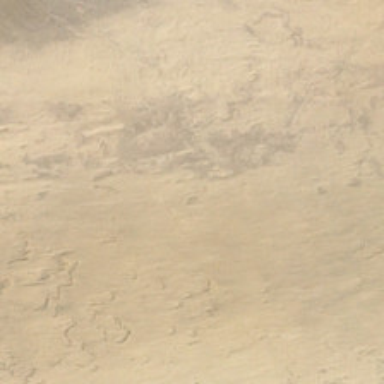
It is a large piece of yellow desert .